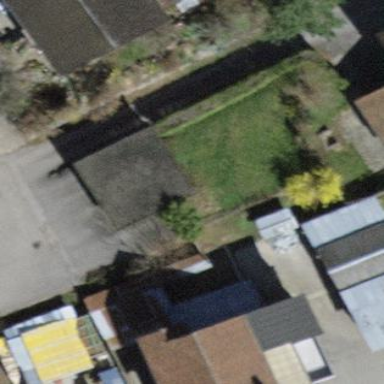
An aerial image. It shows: Garage building.